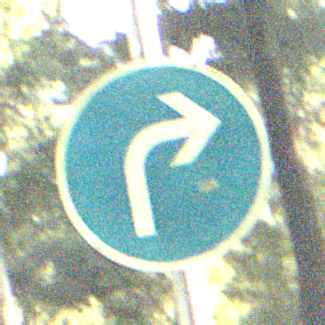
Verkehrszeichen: VorgeschriebeneFahrtrichtungRechts
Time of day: MorningAfternoon
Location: Outdoor (Nature)
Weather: Clear
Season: NotSpecified
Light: Natural